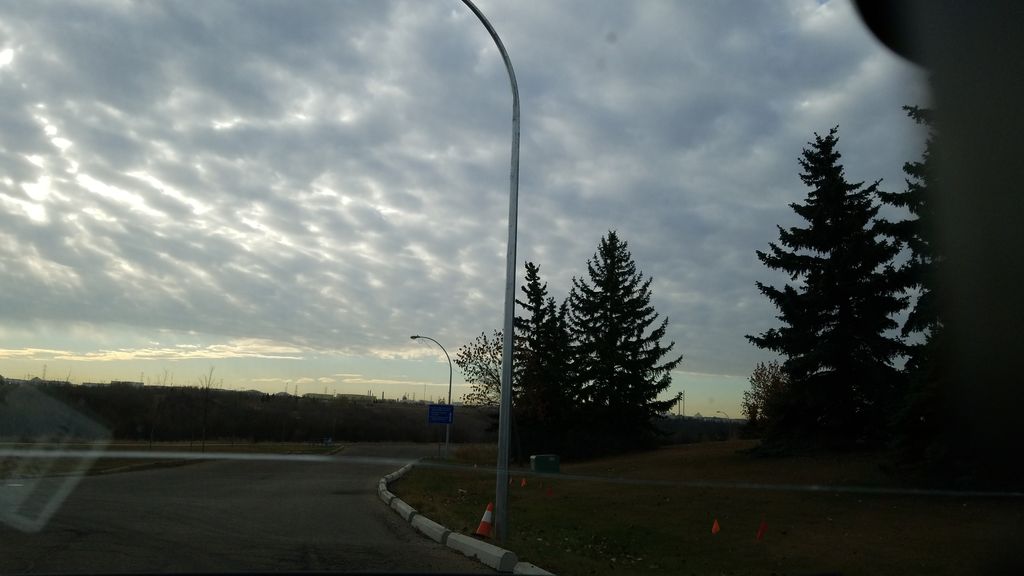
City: edmonton